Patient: sex M, age 69
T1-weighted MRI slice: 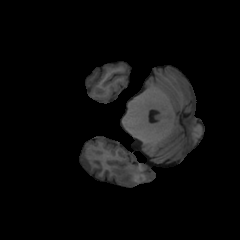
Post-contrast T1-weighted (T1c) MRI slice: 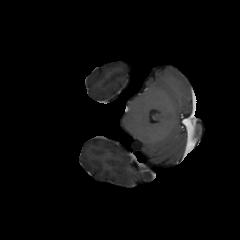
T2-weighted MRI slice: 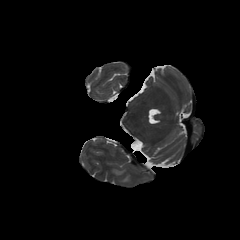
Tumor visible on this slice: yes
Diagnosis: Glioblastoma, IDH-wildtype
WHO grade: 4